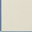
Piece: xx